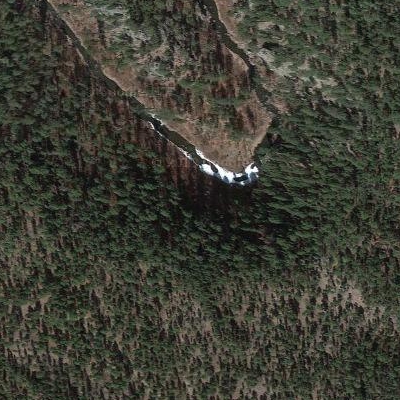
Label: Forest